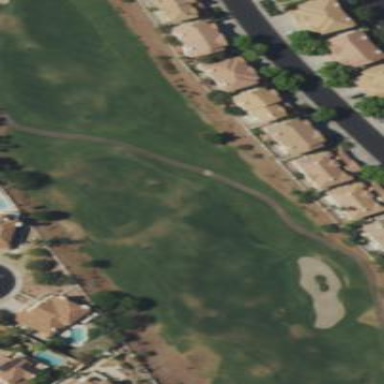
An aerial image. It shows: Area of rough grass used for golf.